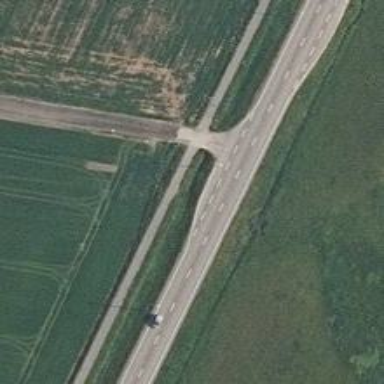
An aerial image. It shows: Primary road with asphalt surface.